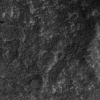
Atmospheric dust classification: not_dusty